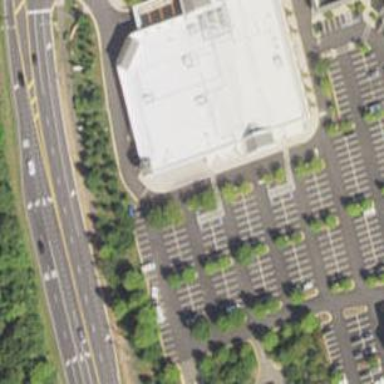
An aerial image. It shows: Retail building housing supermarket.